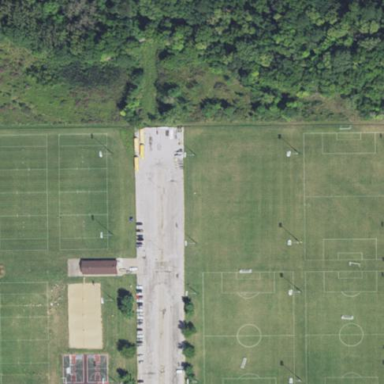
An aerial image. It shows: Sports center enclosed by fence.